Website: apple
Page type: customer-info-address
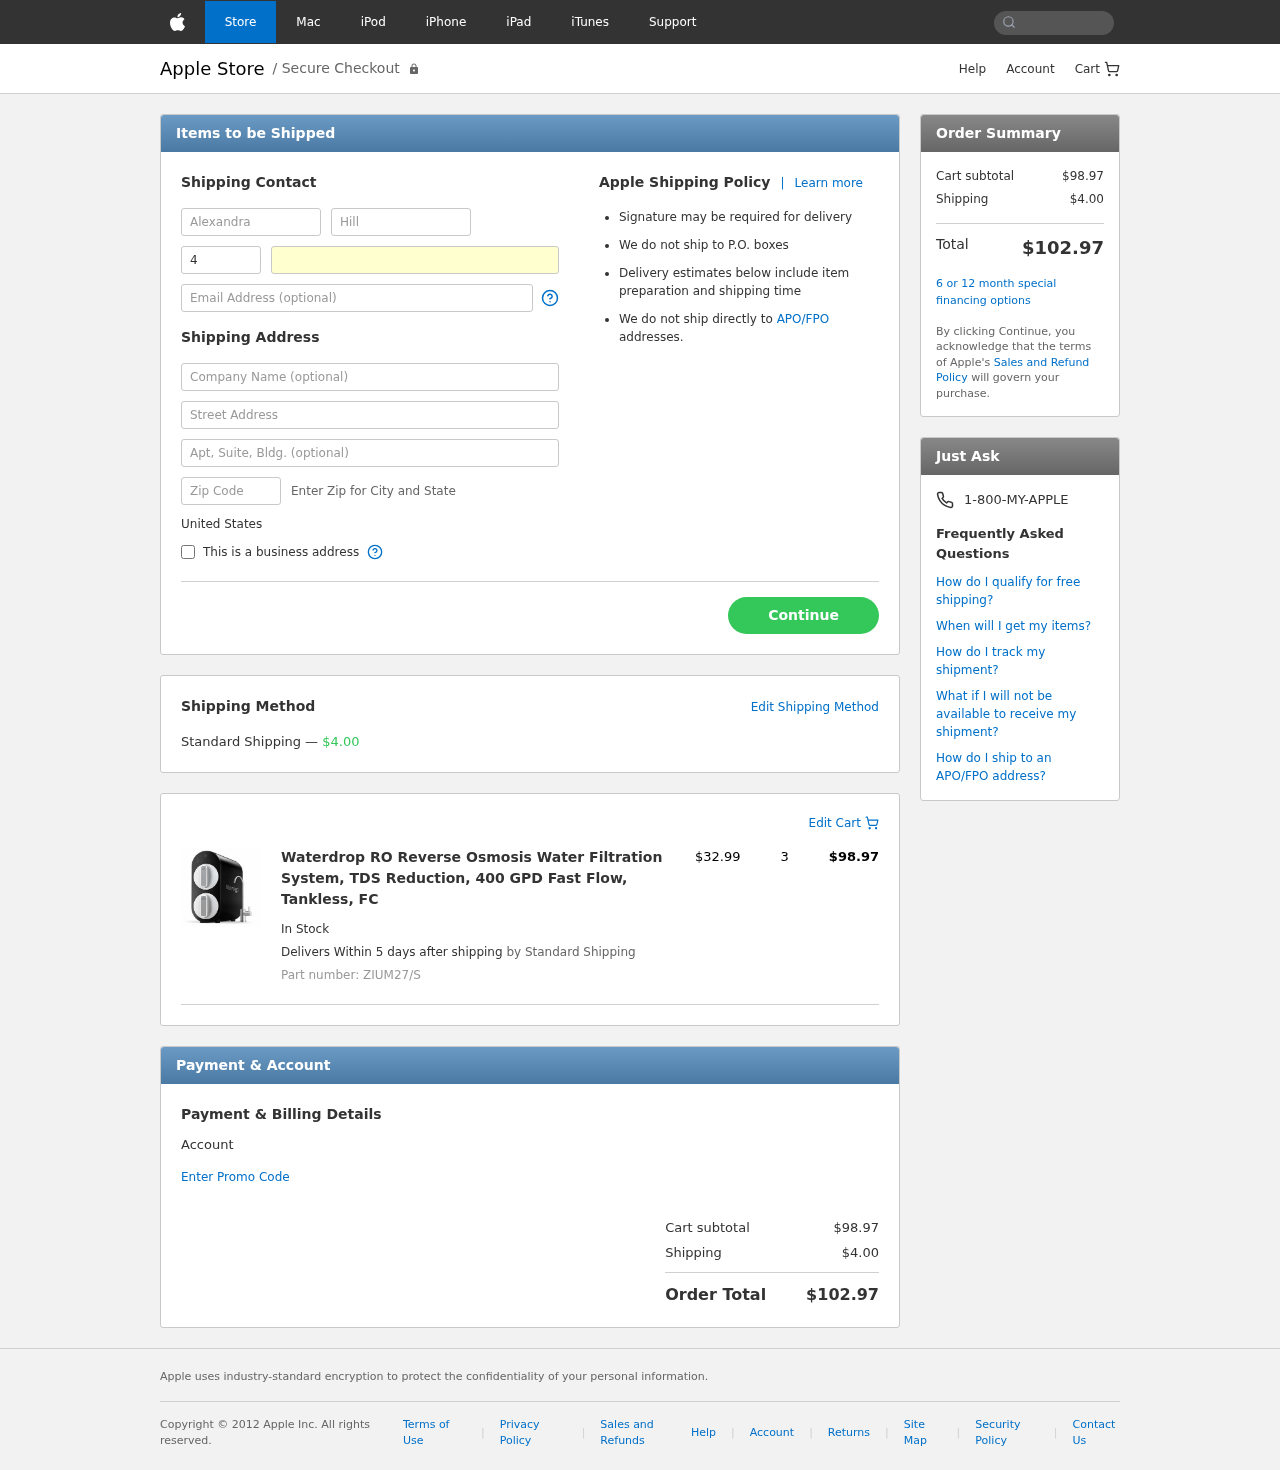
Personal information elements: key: PII_COUNTRY
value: United States
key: PII_FIRSTNAME
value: Alexandra
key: PII_LASTNAME
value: Hill
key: PII_PHONE_AREA
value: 496
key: PII_PHONE_LINE
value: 2992
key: PII_EMAIL
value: alexandra.hill@hotmail.com
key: PII_STREET
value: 547 Theresa Cliff
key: PII_POSTCODE
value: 41724
Product elements: key: PRODUCT1_NAME
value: Waterdrop RO Reverse Osmosis Water Filtration System, TDS Reduction, 400 GPD Fast Flow, Tankless, FC
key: PRODUCT1_PRICE
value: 32.99
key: PRODUCT1_QUANTITY
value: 3
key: PRODUCT1_SKU
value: ZIUM27/S
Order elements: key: ORDER_SHIPPING_COST
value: $4.00
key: ORDER_ITEM_TOTAL
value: $98.97
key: ORDER_SUBTOTAL
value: $98.97
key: ORDER_TOTAL
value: $102.97